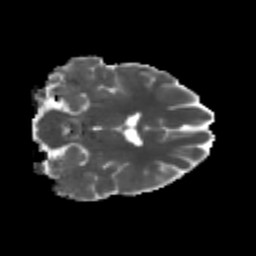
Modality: MD
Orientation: coronal
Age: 25
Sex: male
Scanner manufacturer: siemens
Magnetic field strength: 3 T
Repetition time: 3.5 s
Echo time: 0.113 s